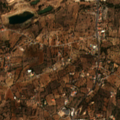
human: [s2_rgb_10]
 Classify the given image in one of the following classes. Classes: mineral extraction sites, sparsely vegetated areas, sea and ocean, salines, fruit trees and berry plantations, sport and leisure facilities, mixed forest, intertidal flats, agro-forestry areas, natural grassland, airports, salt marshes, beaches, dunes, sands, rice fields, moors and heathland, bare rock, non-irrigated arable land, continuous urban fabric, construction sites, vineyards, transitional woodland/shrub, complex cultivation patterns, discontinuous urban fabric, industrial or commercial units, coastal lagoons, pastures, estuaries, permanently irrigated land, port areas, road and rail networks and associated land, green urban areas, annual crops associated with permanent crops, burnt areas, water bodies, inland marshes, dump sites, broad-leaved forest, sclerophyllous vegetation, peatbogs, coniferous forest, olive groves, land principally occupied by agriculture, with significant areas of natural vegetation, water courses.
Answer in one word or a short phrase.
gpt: mineral extraction sites, annual crops associated with permanent crops, complex cultivation patterns, land principally occupied by agriculture, with significant areas of natural vegetation